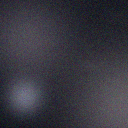
Screen state: off